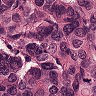
Metastatic tissue present: yes